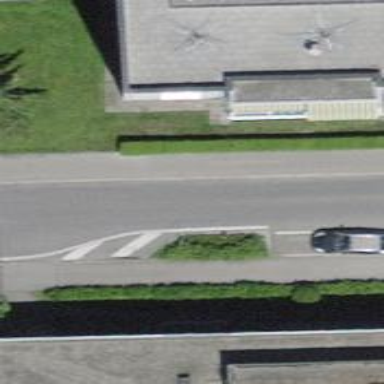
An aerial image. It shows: Chicane for traffic calming.